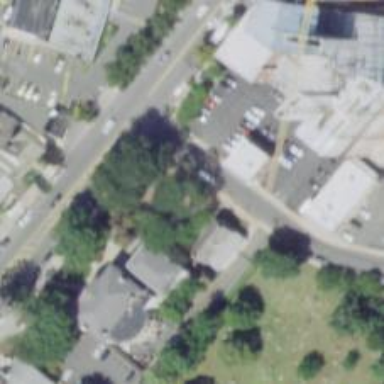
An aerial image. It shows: Arts centre.